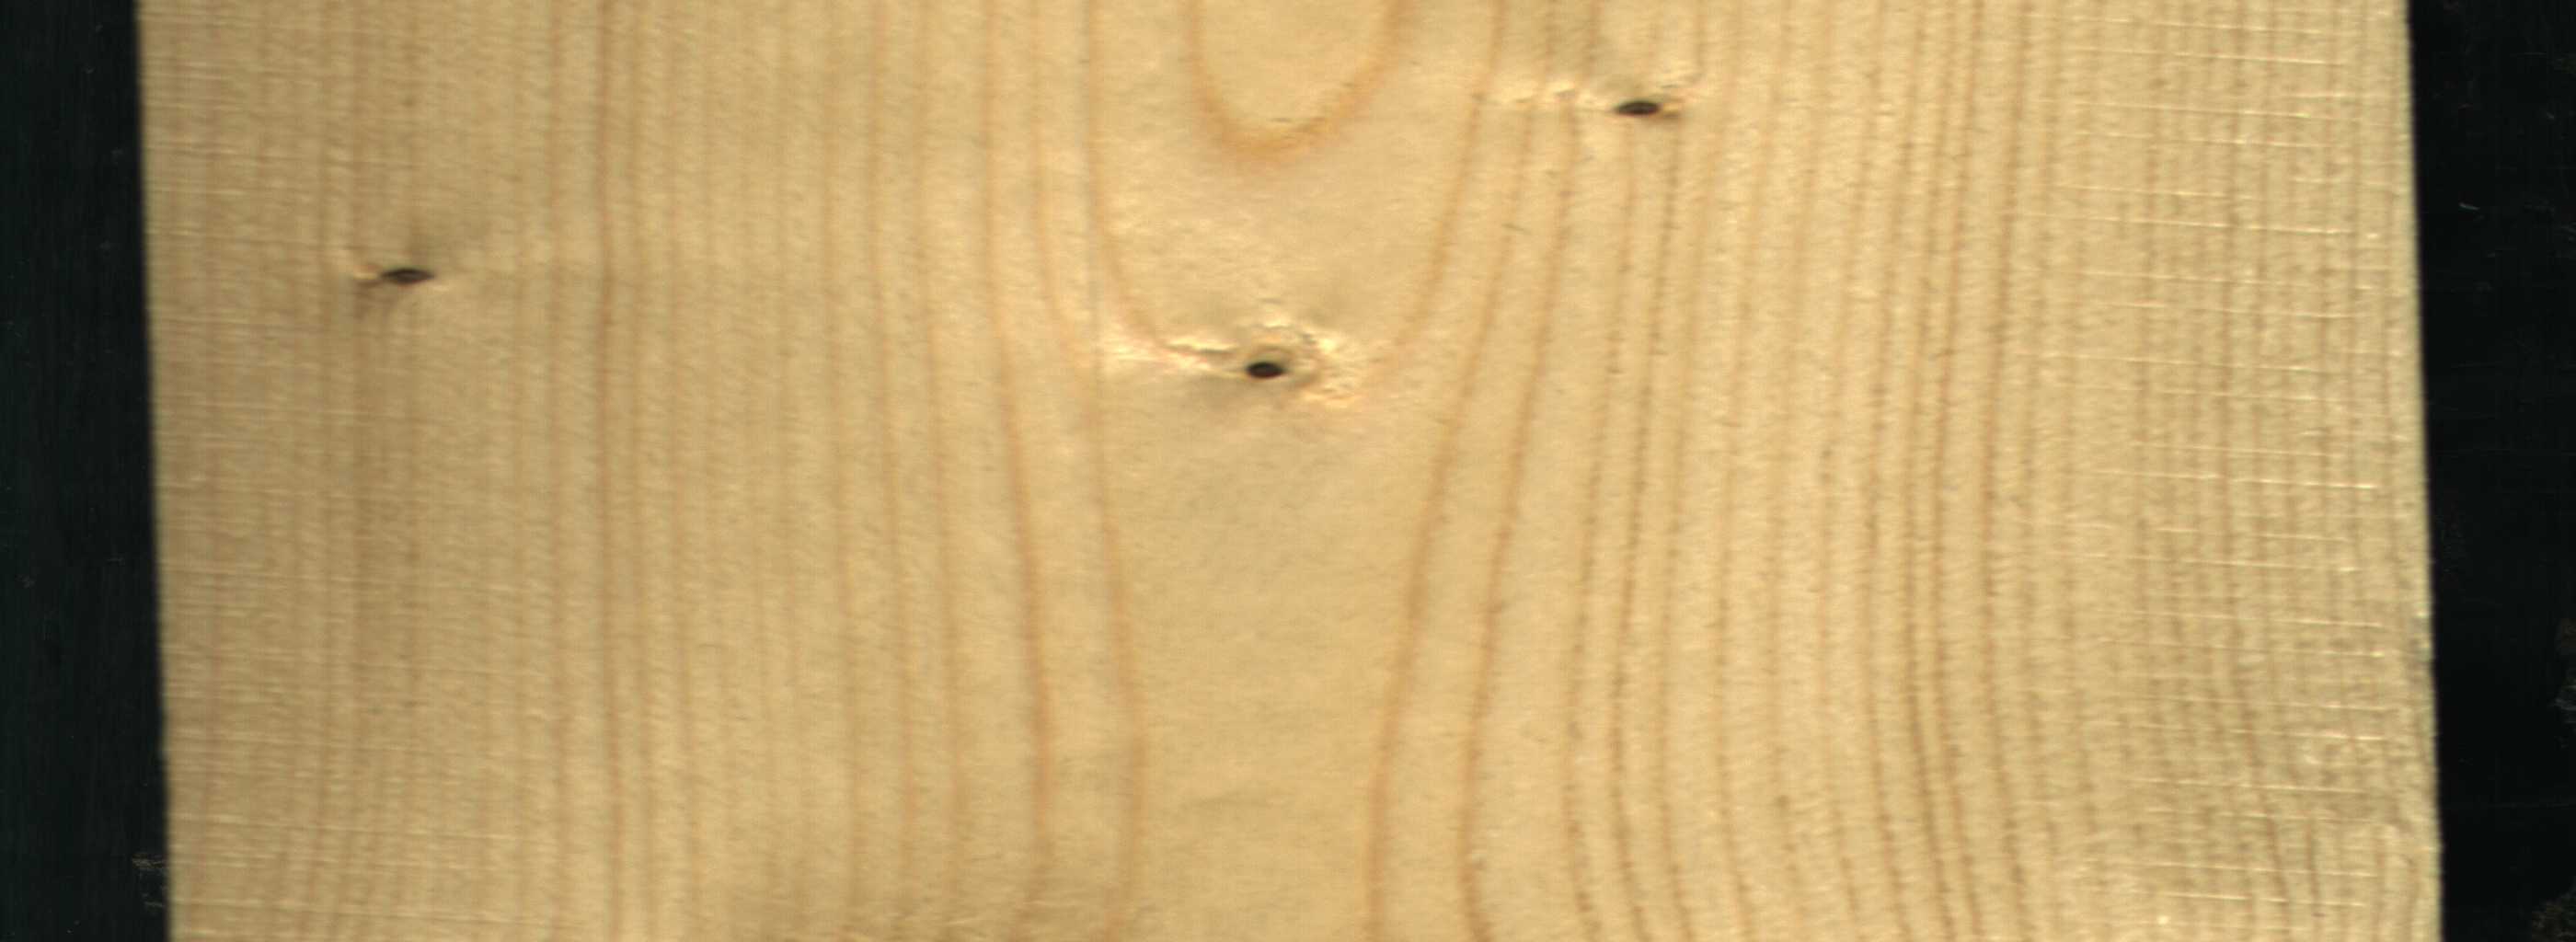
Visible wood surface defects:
Dead_Knot
Dead_Knot
Live_Knot